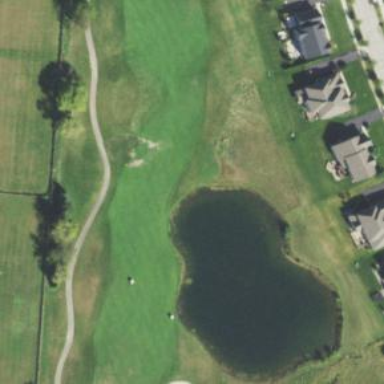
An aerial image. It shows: Golf fairway surrounded by grass.